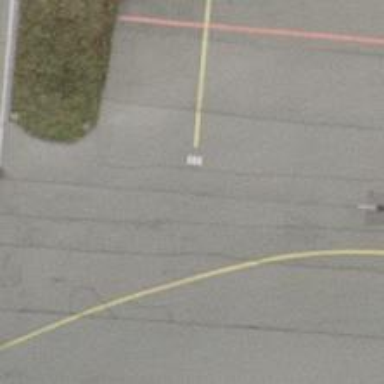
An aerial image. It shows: Airport parking position.